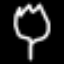
Label: leaf